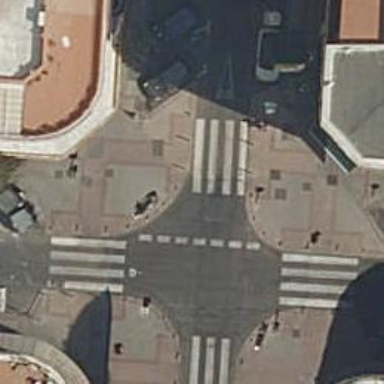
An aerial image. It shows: Zebra crossing on the road.